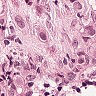
Metastatic tissue present: yes